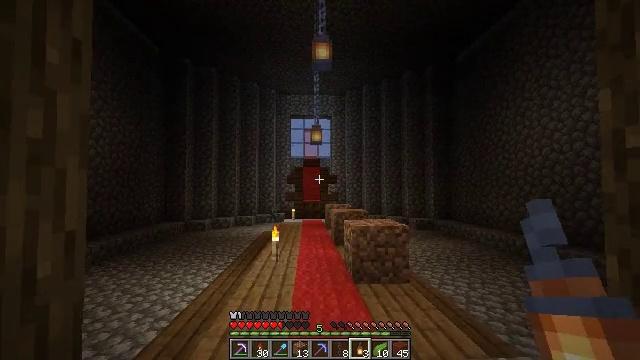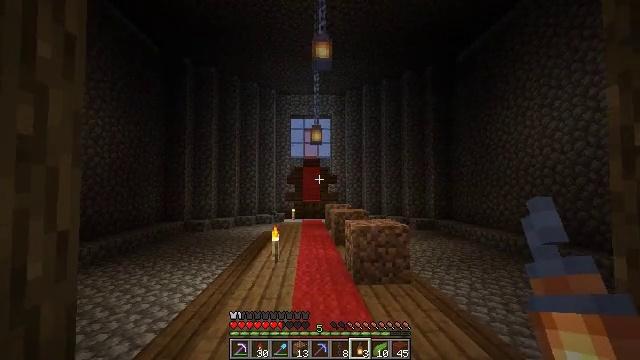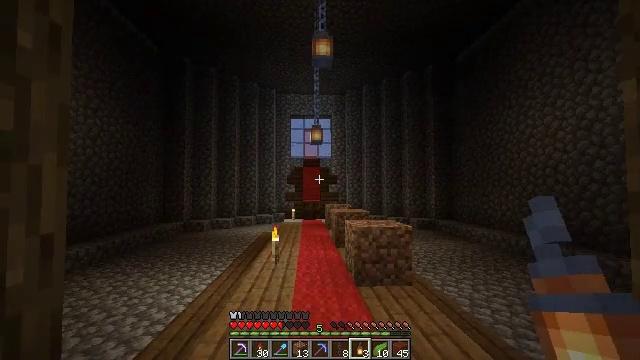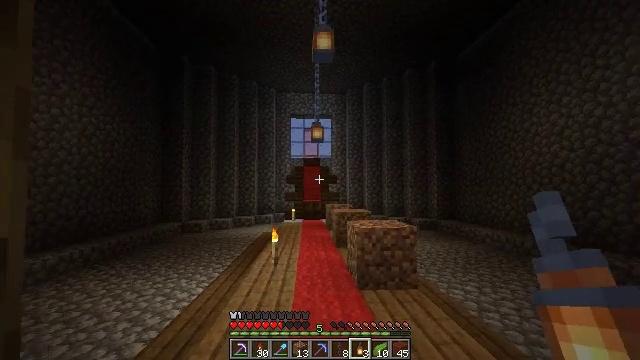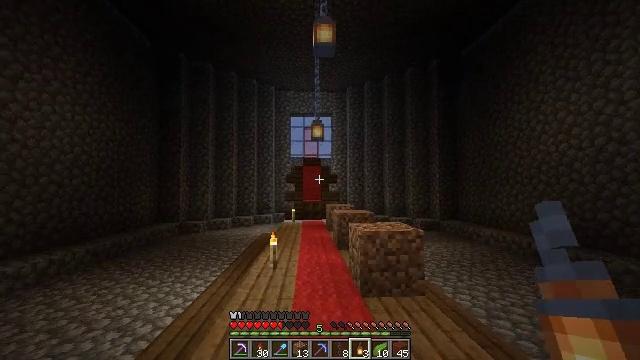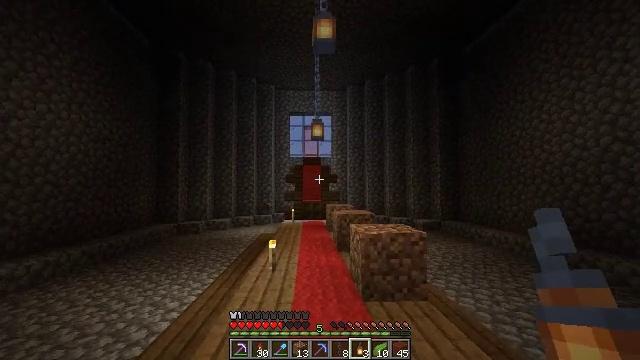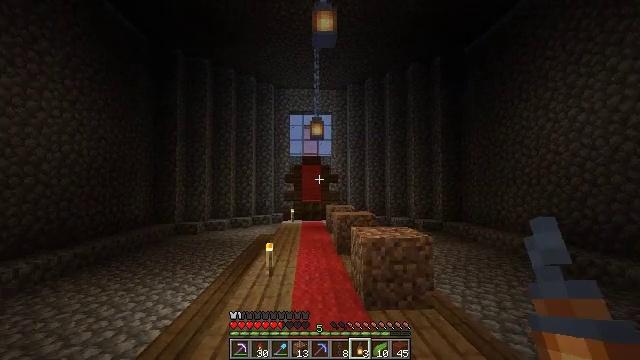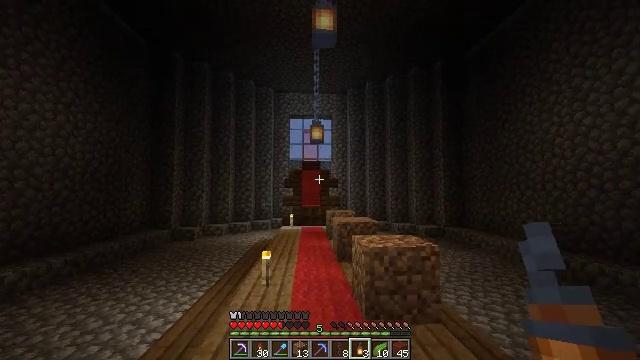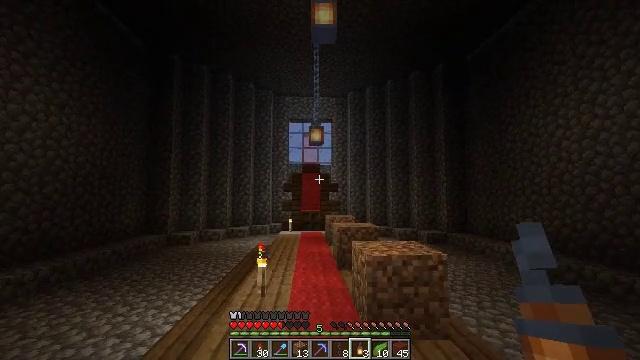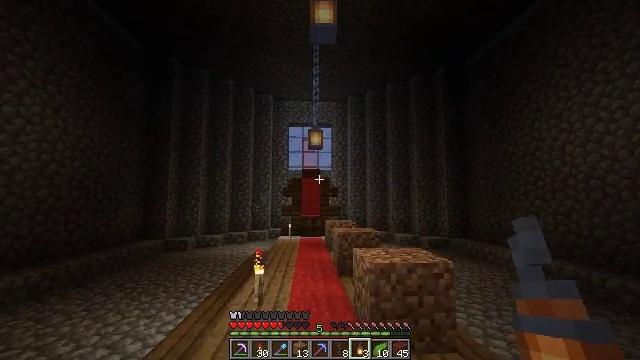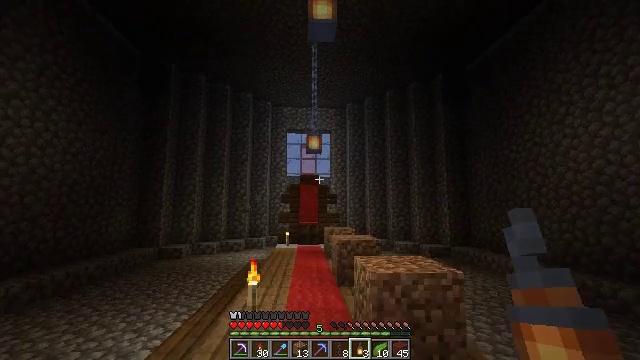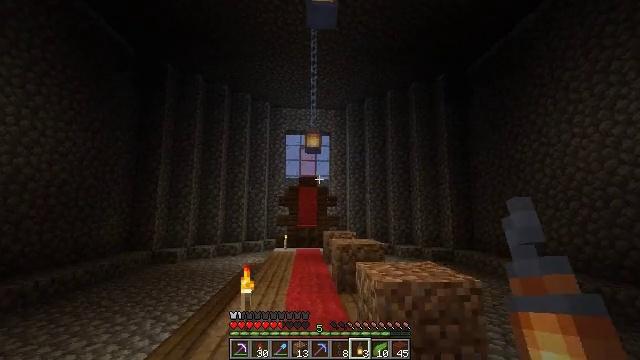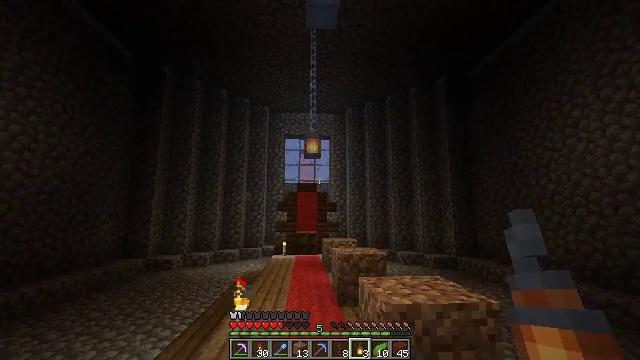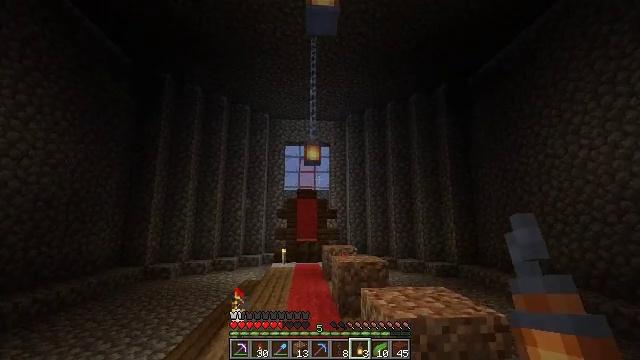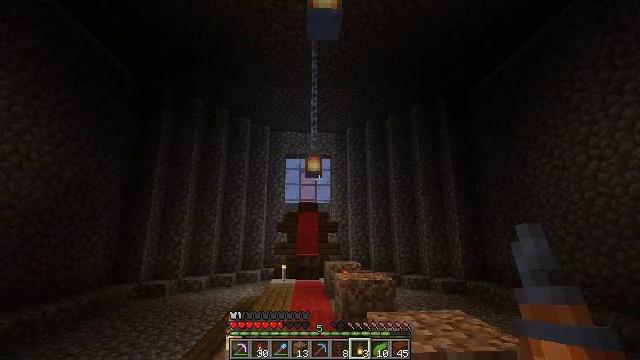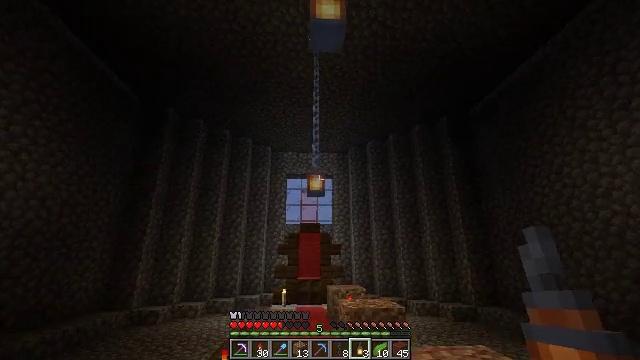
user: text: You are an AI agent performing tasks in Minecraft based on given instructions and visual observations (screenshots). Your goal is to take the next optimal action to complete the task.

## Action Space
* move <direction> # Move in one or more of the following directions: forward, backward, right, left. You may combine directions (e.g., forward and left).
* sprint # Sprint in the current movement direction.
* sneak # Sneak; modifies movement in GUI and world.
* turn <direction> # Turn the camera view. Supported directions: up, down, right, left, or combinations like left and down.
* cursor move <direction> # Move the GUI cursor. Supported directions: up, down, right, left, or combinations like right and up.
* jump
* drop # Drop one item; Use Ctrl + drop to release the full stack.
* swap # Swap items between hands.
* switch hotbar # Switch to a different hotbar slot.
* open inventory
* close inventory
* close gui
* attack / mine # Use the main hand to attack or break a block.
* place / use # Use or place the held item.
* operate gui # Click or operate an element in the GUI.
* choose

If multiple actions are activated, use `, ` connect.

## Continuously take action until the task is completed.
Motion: motion action
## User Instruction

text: Gather the lantern to use it later.
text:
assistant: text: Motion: move forward
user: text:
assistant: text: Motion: move forward
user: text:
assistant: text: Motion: move forward
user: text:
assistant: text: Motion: move forward
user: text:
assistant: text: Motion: move forward
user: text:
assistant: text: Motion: move forward
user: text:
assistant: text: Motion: move forward, turn up
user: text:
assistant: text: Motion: move forward
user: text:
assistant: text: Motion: move forward, turn up
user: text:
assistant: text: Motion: move forward, turn up
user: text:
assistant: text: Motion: move forward
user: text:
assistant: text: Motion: move forward, turn up
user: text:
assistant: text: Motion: move forward, turn up
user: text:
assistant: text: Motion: move forward, turn up
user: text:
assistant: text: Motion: move forward, turn up
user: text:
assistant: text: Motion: move forward, turn up
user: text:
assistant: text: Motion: move forward, turn up
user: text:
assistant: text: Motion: move forward, turn up
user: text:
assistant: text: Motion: move forward
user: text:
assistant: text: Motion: move forward
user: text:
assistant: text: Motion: move forward
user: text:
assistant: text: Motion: move forward
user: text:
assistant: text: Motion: move forward, turn up
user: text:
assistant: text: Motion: move forward, turn up
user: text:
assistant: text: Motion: move forward, turn up
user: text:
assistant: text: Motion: move forward, turn up
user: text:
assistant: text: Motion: move forward, turn up
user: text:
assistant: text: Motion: turn left and up
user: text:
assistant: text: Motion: turn up
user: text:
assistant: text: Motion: no_op